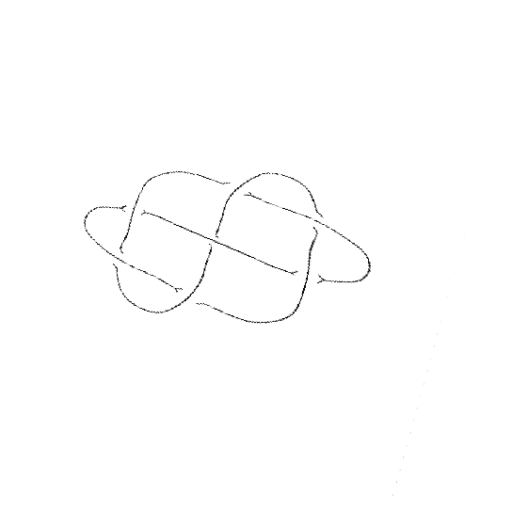
Crossing number: 7